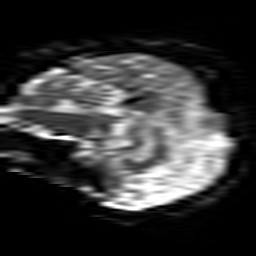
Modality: ADC
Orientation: sagittal
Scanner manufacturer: ge
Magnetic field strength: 1.5 T
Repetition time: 7.5 s
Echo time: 0.0965 s